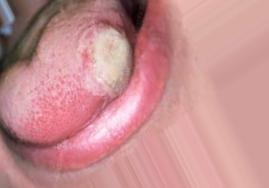
Condition: Mouth Ulcer